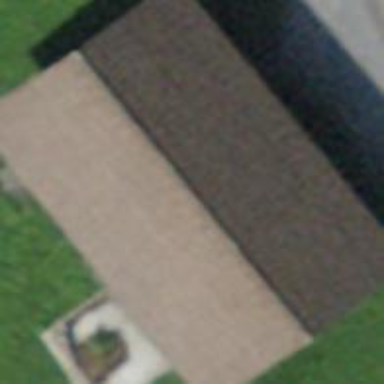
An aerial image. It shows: Barn.